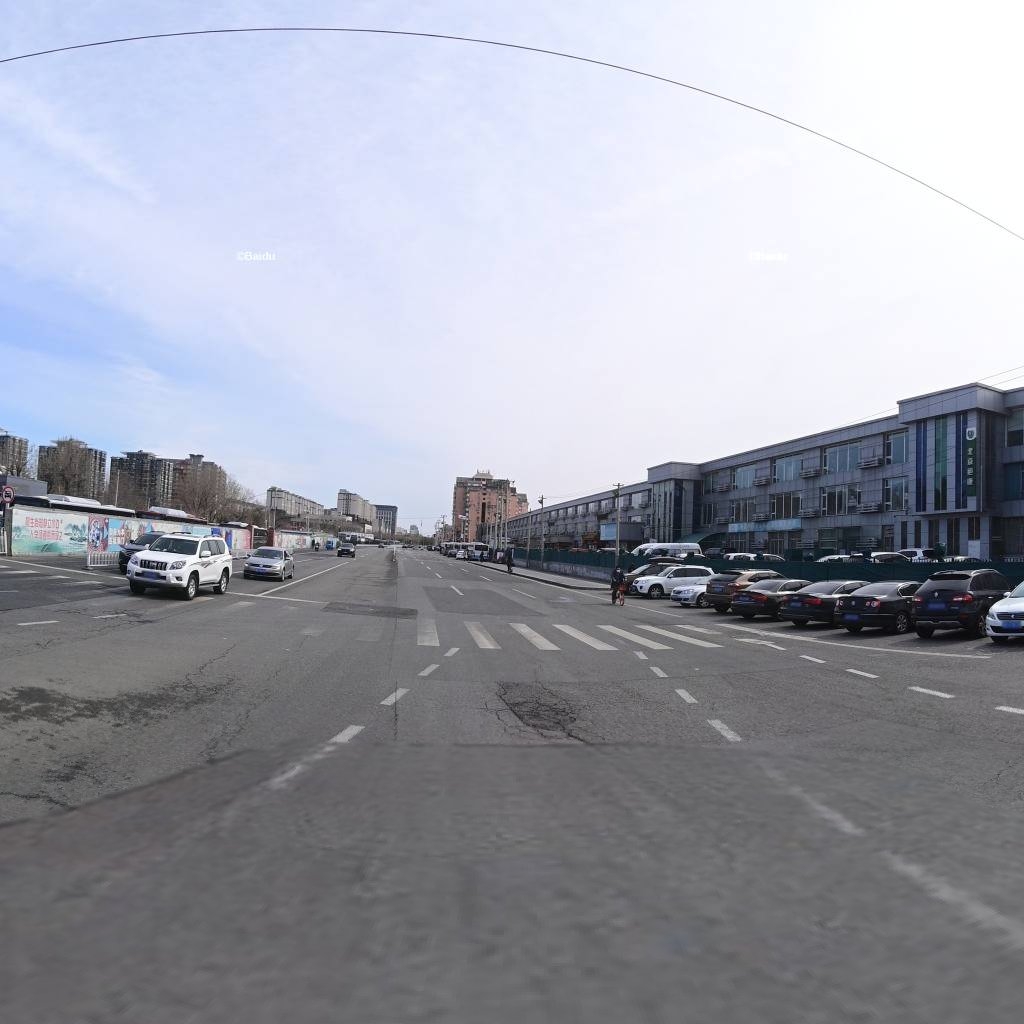
Region: Haidian
Road damage annotations: alligator crack, longitudinal crack, longitudinal crack, transverse crack, longitudinal crack, transverse crack, alligator crack, manhole cover